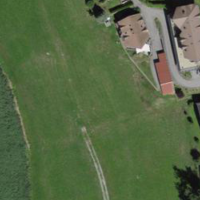
EUNIS habitat code: 55
Species observed at this site:
Ranunculus platanifolius